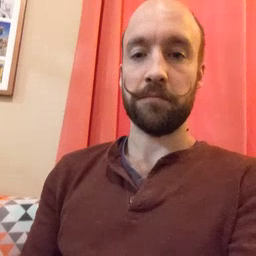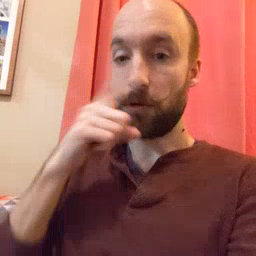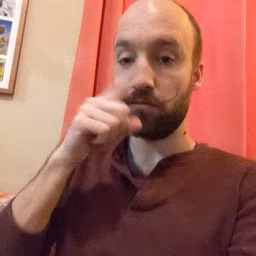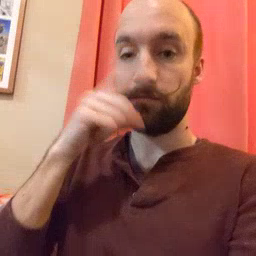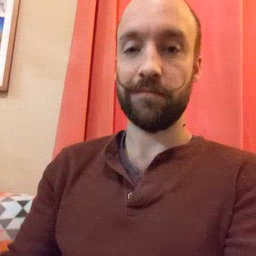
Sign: mouse